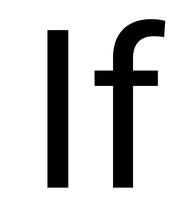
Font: Roboto_Regular